Aerial crown-view tile of a tropical tree (Barro Colorado Island, Panama), acquired 20240611:
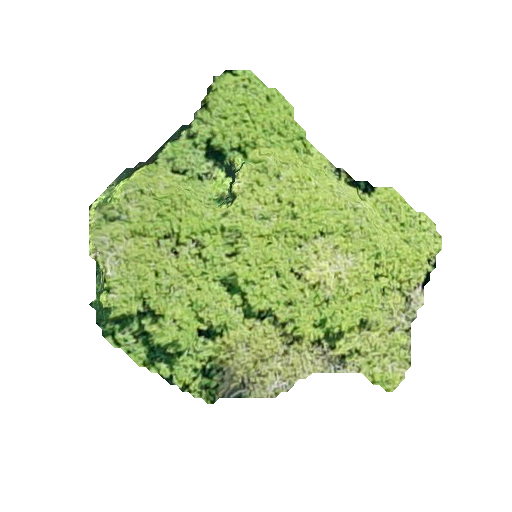
Species: Guapira myrtiflora
GBIF accepted scientific name: Guapira myrtiflora
Crown area: 121.177 m²